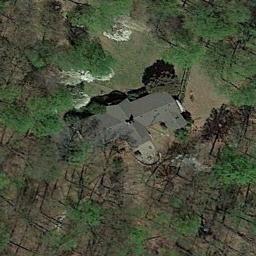
Label: residential